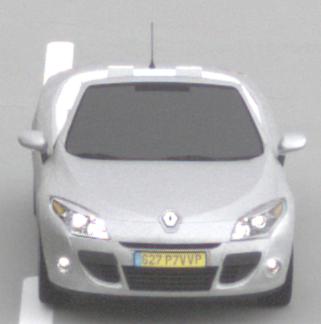
Make: Renault
Model: Mégane Coupé-Cabriolet 1.6 16V 110
Detailed model: Mégane (III) Coupé-Cabriolet
Model produced from: 2010/06
Model produced until: 2013/03
Doors: 2
Color: white
Road condition: dry road
Daytime: midday
Contrast: low contrast